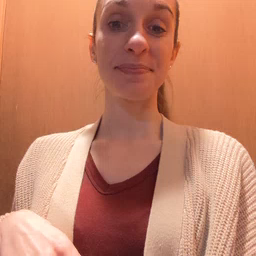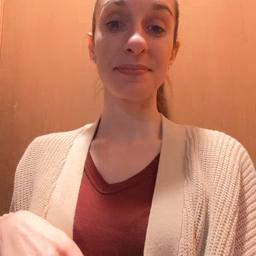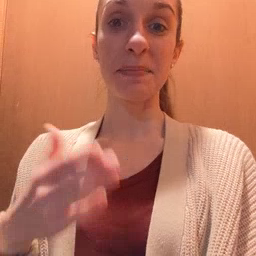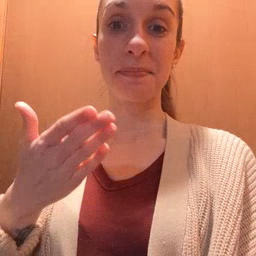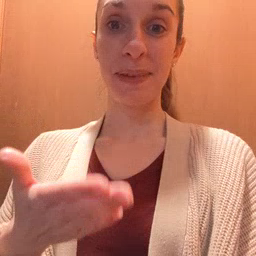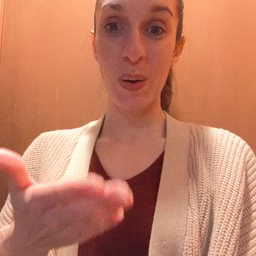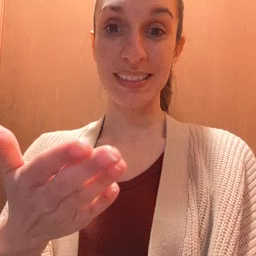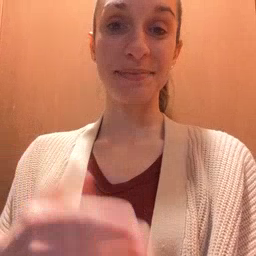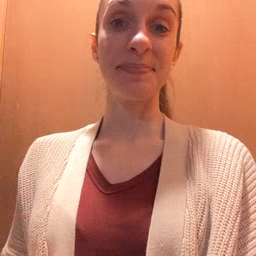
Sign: boat